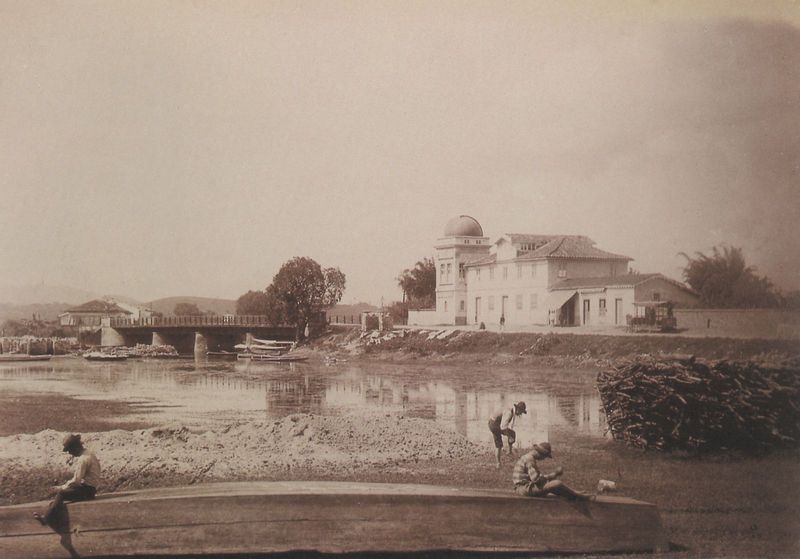
Titel: Das Observatorium von Sao Paulo
Künstler: Marc Ferrez
Standort: Brasilia
Institution: Sammlung Ministerio das Relacoes Exteriores
Schlagwörter: baum, berg, blätter, dunkel, himmel, mann, meer, schatten, wasser, weiß, wolken, bäume, fluss, landschaft, menschen, ocker, sand, see, sitzen, stadt, teich, ufer, braun, fenster, frau, grau, hell, hintergrund, holz, hut, hüte, licht, männer, pfeiler, schwarz, strasse, tür, anlage, dach, gebäude, gras, haus, park, parkanlage, rasen, schloss, weg, wiese, wolke, beige, leute, alt, mütze, mützen, wand, geschichte, kleidung, mensch, steine, bach, erde, horizont, häuser, hügel, natur, spiegelung, strauch, weite, brücke, busch, büsche, flach, gewässer, kirche, sonne, sträucher, sitzend, stehend, drei, kind, personen, blatt, person, pflanzen, traurig, zart, boot, boote, kahn, kinder, garten, schiff, schiffe, sommer, türen, fischer, jungen, knaben, berge, gebirge, sonnenlicht, dächer, mauer, dunst, hecke, nebel, tag, vergilbt, pause, bank, sepia, auto, kies, kuppel, wehr, querformat, steg, spielen, freizeit, lesen, balken, geländer, stufe, junge, anbau, foto, fotografie, photographie, wände, melone, alter, knabe, palast, beton, haufen, schwarzweiss, angel, stand, photo, villa, anwesen, landhaus, baldachin, pavillon, kirsche, landsitz, historisch, wall, brückenpfeiler, flussufer, bot, holzstapel, trist, floß, kapelleschloss, nebenarm, nebenhau, serpia, sepier, ssee, baldachien, pfeipfe